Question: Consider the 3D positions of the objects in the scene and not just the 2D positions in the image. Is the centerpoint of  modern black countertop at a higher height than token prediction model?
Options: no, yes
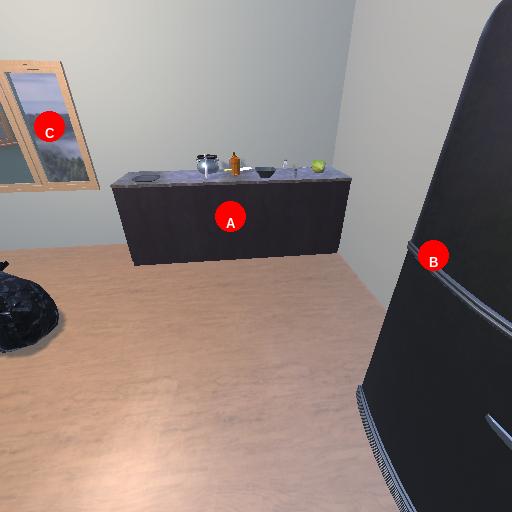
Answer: no